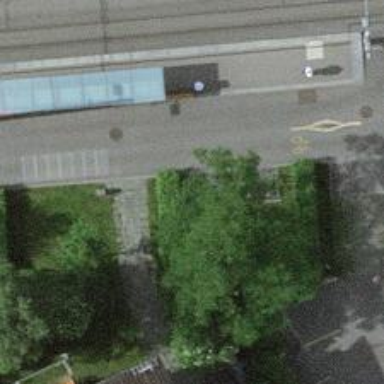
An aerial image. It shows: Bicycle repair station.